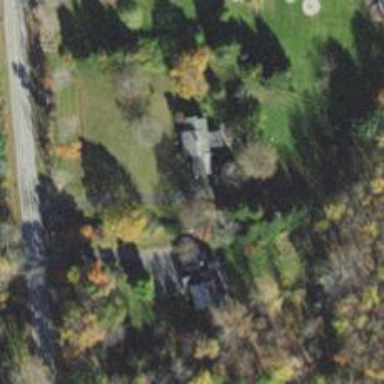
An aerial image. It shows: Driveway leading to service road.